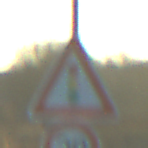
Verkehrszeichen: Lichtzeichenanlage
Zusatzzeichen unten: Geschwindigkeit20
Umgebung: Outdoor, RoadRail
Tageszeit: SunriseSunset
Wetter: PartlyCloudy
Licht: Natural
Jahreszeit: NotSpecified
Kontrast: HighContrast